Question: '''
service.search = function (goDate, returnDate) {
var outwardInterval = {};
outwardInterval.start = moment(goDate, 'YYYY-MM-DD').subtract(3, 'day');
outwardInterval.end = moment(goDate, 'YYYY-MM-DD').add(3, 'day');
matrice.outwardDates = buildDateArray(outwardInterval);
}
var buildDateArray = function (interval) {
var array = [];
var currentDate = interval.start;
do {
array.push(currentDate);
currentDate.add(1, 'day');
} while (!currentDate.isAfter(interval.end));
return array;
};
'''
My output:

Why in my array i have the same value ..?
:
<URL>
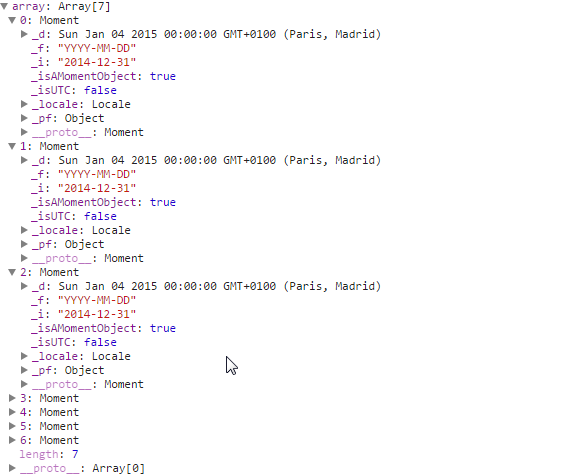
Answer: Extending My comment:
'''
function GetDates(startDate, daysToAdd) {
var aryDates = [];
for(var i = 0; i <= daysToAdd; i++) {
var currentDate = new Date();
currentDate.setDate(startDate.getDate() + i);
aryDates.push(DayAsString(currentDate.getDay()) + ", " + currentDate.getDate() + " " + MonthAsString(currentDate.getMonth()) + " " + currentDate.getFullYear());
}
return aryDates;
}
function MonthAsString(monthIndex) {
var d=new Date();
var month=new Array();
month[0]="Jan";
month[1]="Feb";
month[2]="March";
month[3]="April";
month[4]="May";
month[5]="June";
month[6]="July";
month[7]="Aug";
month[8]="Sep";
month[9]="Oct";
month[10]="Nov";
month[11]="Dec";
return month[monthIndex];
}
function DayAsString(dayIndex) {
var weekdays = new Array(7);
weekdays[0] = "Sun";
weekdays[1] = "Mon";
weekdays[2] = "Tue";
weekdays[3] = "Wed";
weekdays[4] = "Thu";
weekdays[5] = "Fri";
weekdays[6] = "Sat";
return weekdays[dayIndex];
}
var startDate = new Date();
var aryDates = GetDates(startDate, 7);
console.log(aryDates);
'''
Fiddle: <URL>